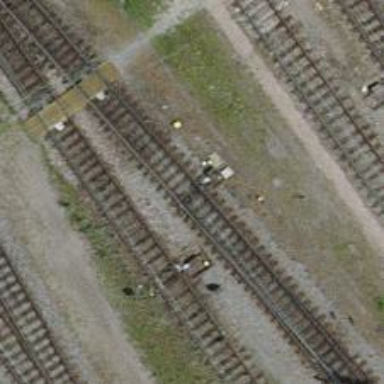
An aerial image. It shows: Railway switch with the turnout side on the right.